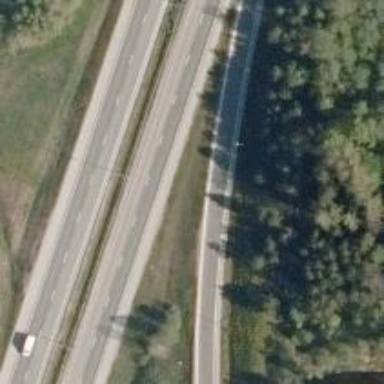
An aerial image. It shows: Asphalt trunk link road.